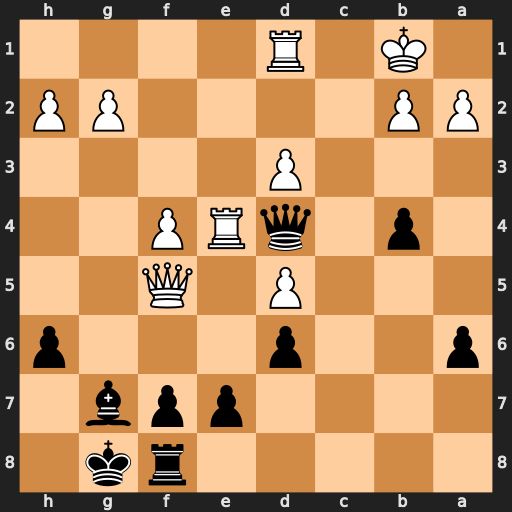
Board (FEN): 5rk1/4ppb1/p2p3p/3P1Q2/1p1qRP2/3P4/PP4PP/1K1R4
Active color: b
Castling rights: -
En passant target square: -
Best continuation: Qxb2#